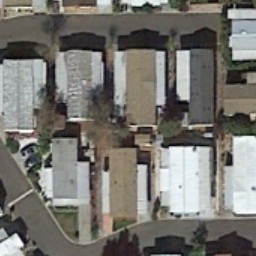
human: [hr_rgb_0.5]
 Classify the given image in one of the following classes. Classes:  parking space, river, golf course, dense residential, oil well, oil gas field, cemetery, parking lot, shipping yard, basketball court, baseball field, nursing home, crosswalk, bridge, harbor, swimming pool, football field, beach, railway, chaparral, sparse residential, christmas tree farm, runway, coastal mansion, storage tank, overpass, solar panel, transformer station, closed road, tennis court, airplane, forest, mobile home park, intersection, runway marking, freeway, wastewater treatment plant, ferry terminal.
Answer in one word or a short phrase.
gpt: mobile home park